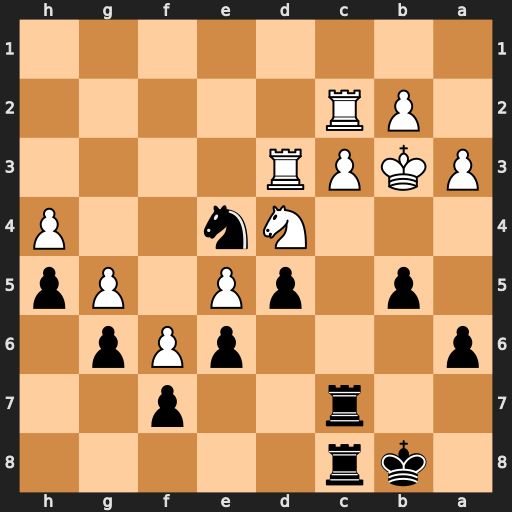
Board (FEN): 1kr5/2r2p2/p3pPp1/1p1pP1Pp/3Nn2P/PKPR4/1PR5/8
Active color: b
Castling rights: -
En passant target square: -
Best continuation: Nc5+ Ka2 Nxd3